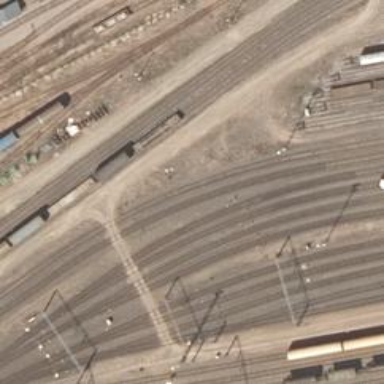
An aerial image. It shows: Railway yard.